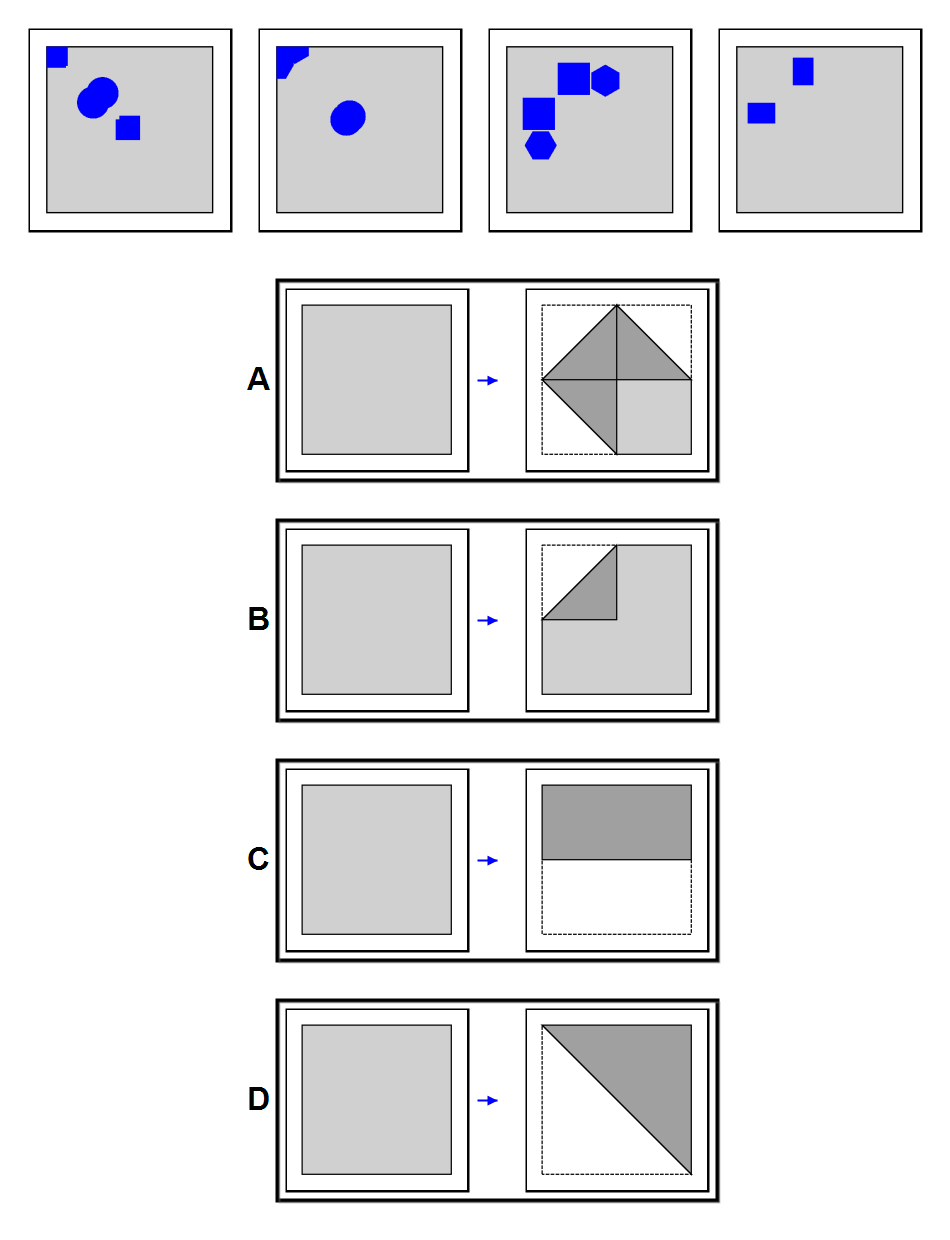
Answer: D